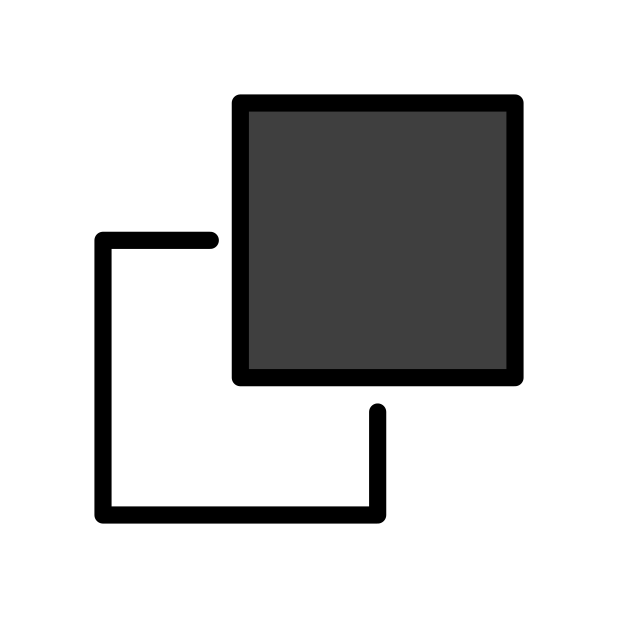
overlapping white and black squares